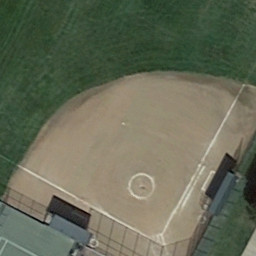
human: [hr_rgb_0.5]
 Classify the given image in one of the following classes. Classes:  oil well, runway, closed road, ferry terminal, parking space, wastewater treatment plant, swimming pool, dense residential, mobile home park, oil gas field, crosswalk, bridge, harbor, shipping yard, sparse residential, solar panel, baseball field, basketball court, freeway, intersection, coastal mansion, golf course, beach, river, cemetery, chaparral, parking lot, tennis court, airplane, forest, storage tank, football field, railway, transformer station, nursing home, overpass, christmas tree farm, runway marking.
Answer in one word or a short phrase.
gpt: baseball field